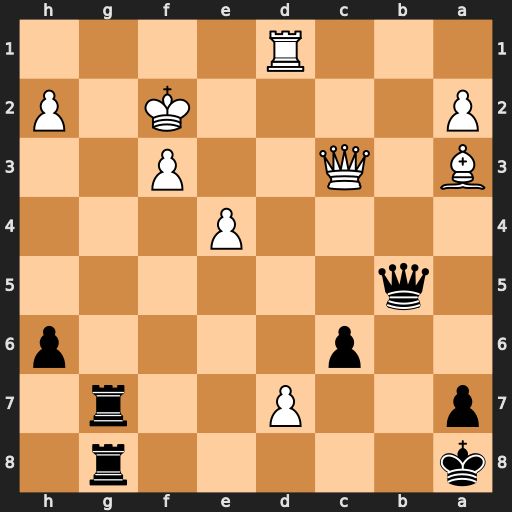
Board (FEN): k5r1/p2P2r1/2p4p/1q6/4P3/B1Q2P2/P4K1P/3R4
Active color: b
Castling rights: -
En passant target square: -
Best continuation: Rg2+ Ke3 Re2+ Kd4 Rd8 Qc5 Rxd7+